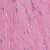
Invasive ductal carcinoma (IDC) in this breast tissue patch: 0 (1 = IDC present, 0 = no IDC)